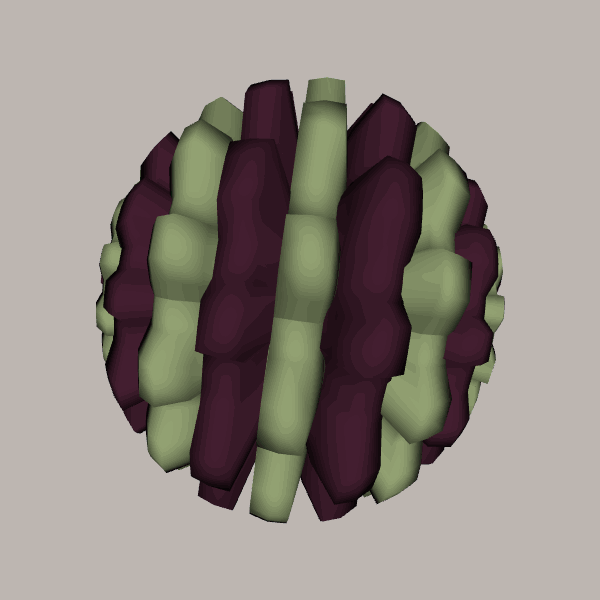
Background: light